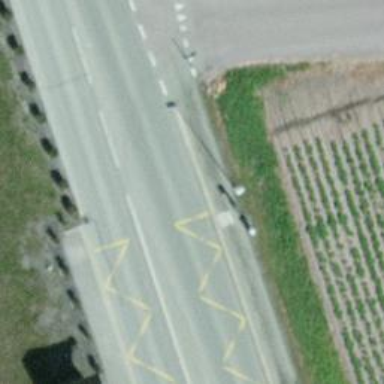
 serving as platform for public transportation."